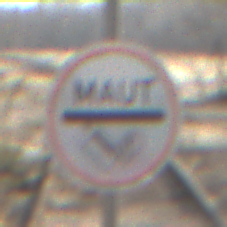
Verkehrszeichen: MautflichtigeStrecke
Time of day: MorningAfternoon
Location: Outdoor (Nature)
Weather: Clear
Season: Winter
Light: Natural